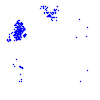
Particle: proton